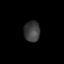
Tissue: prostate
Cell type: Fibroblasts
Senescence score: 0.7521
Nuclear area (px): 326
Mean DAPI intensity: 60.73